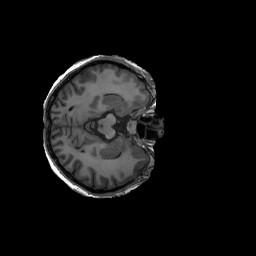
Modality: T1w
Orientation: axial
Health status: ill
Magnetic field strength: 3 T